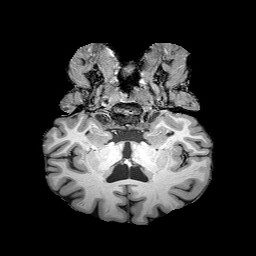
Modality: T1w
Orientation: sagittal
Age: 55
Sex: female
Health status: healthy